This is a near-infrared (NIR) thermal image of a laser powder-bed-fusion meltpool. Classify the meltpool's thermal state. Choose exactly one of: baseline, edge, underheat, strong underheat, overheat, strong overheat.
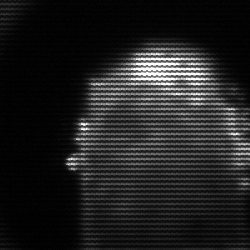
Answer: baseline